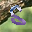
Label: 5